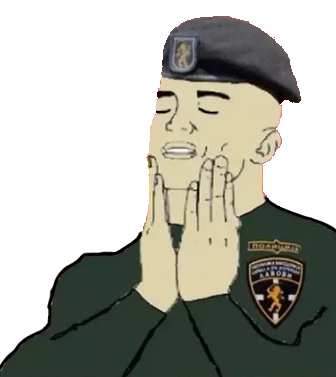
Label: 5_Feels_Good